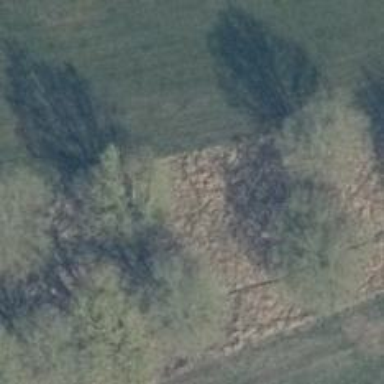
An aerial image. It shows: Row of trees in natural setting.